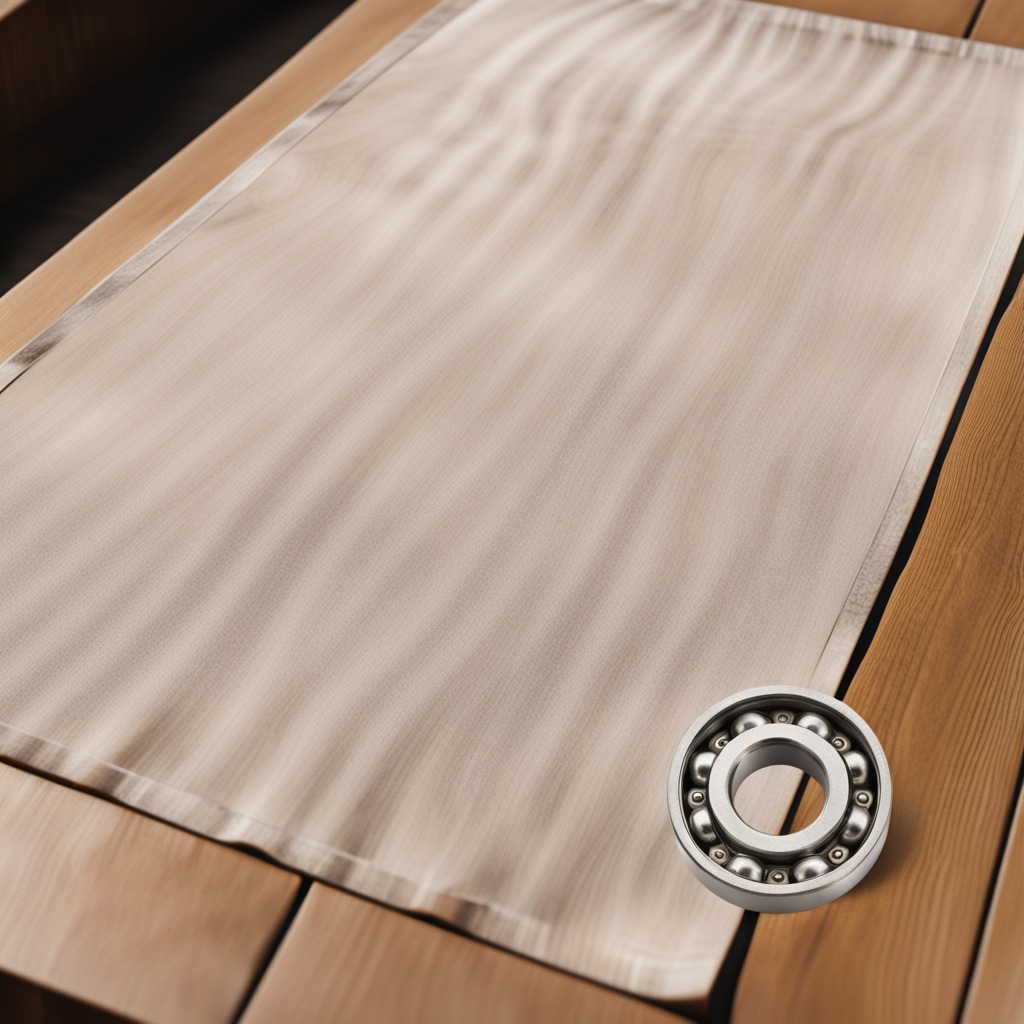
A metal ball bearing is lying on a wooden table.